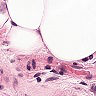
Metastatic tissue present: no